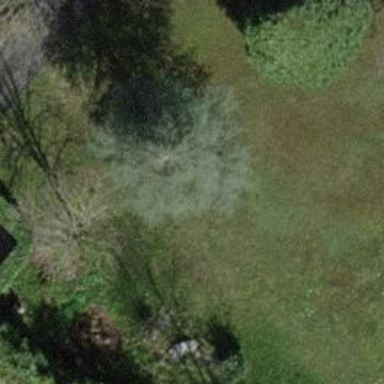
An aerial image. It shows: Needle-leaved tree in its natural environment.